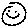
Label: smiley face